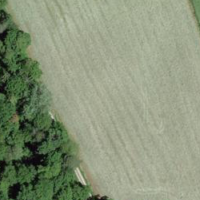
EUNIS habitat code: 52
Species observed at this site:
Tussilago farfara